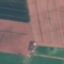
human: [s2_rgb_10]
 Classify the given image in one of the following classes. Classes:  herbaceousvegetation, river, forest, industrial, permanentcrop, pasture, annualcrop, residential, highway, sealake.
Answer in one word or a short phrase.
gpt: AnnualCrop